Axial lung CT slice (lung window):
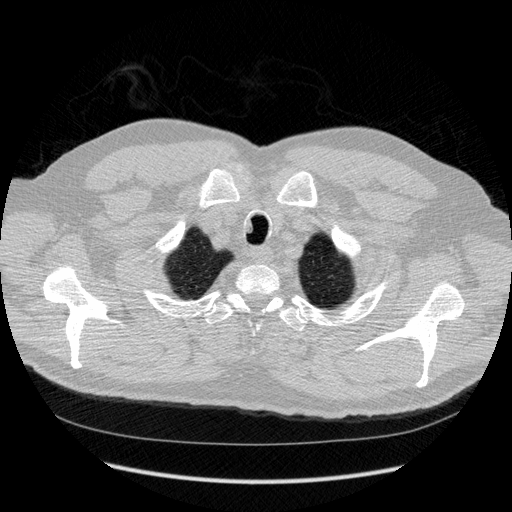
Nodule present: no